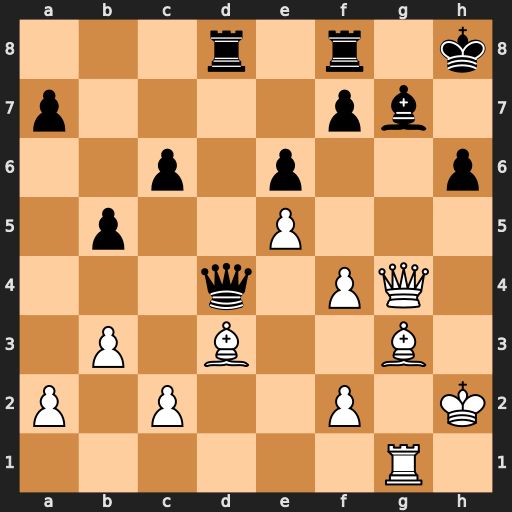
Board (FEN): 3r1r1k/p4pb1/2p1p2p/1p2P3/3q1PQ1/1P1B2B1/P1P2P1K/6R1
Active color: w
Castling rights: -
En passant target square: -
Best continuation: Qxg7+ Kxg7 Bh4+ Kh8 Bf6#